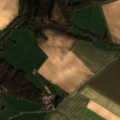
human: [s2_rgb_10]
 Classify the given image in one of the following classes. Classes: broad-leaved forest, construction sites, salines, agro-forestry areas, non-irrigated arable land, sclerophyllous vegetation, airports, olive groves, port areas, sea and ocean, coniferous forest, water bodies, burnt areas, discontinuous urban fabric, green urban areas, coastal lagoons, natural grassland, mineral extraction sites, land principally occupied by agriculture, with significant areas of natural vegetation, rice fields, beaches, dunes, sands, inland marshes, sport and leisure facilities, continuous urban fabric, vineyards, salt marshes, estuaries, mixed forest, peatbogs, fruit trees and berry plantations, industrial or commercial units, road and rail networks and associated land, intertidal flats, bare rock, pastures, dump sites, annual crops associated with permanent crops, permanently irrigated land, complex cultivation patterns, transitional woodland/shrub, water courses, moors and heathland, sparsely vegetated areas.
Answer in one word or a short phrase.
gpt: discontinuous urban fabric, non-irrigated arable land, pastures, mixed forest